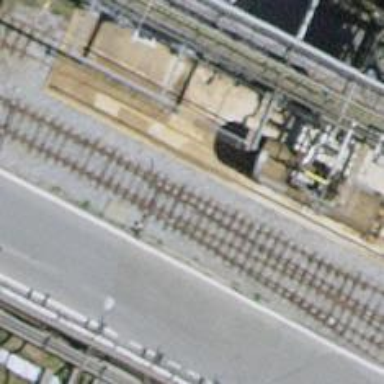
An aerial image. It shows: Railway switch.